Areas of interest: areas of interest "Shanxi University of Finance & Economics North Area Natatorium"
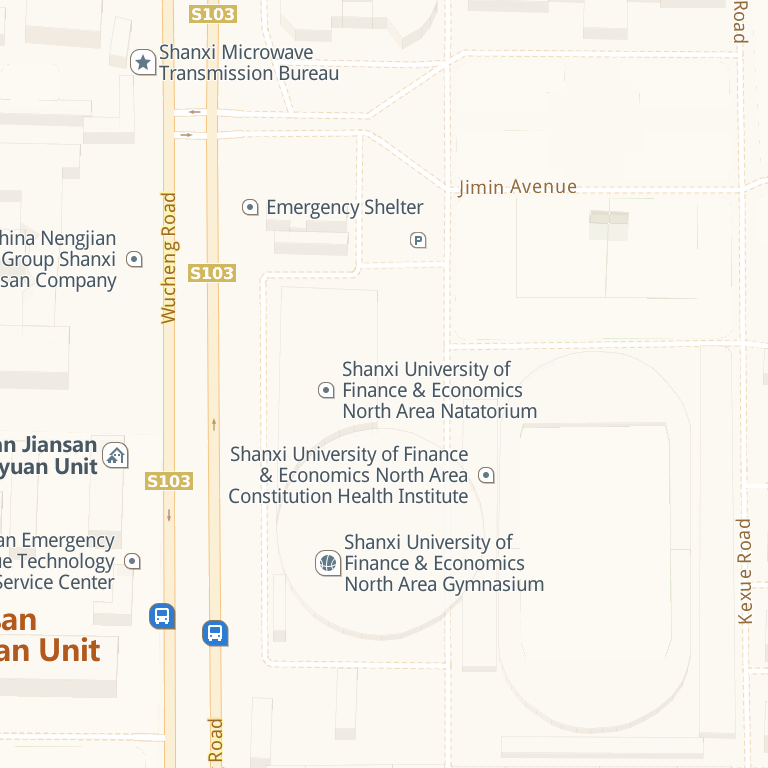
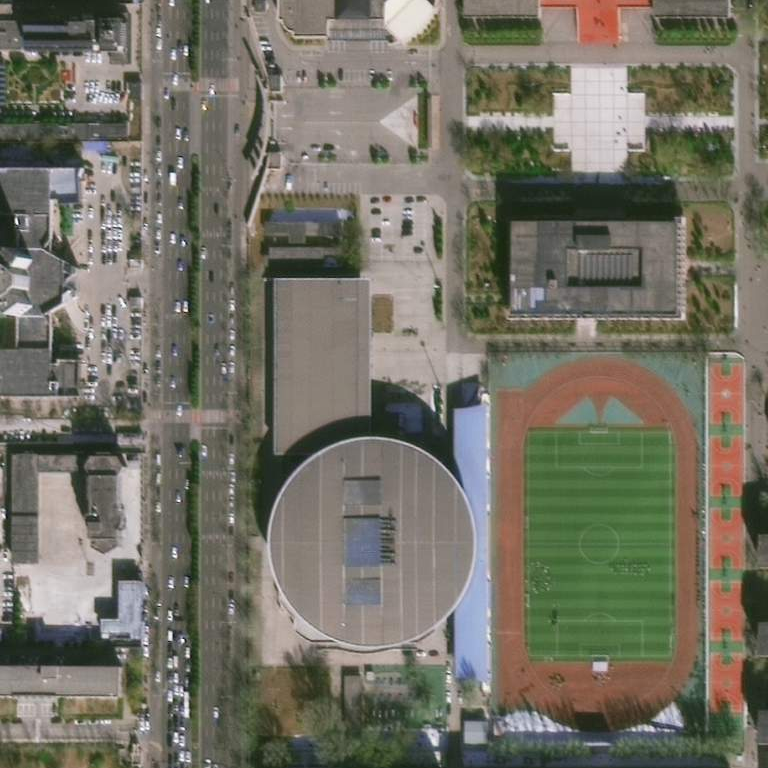